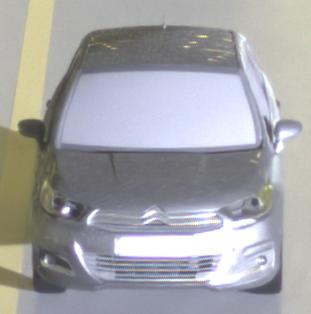
Make: Citroen
Model: C4 VTi 95
Detailed model: C4 (II)
Model produced from: 2012/08
Model produced until: 2013/06
Doors: 5
Color: gray
Road condition: wet road
Daytime: night
Contrast: high contrast